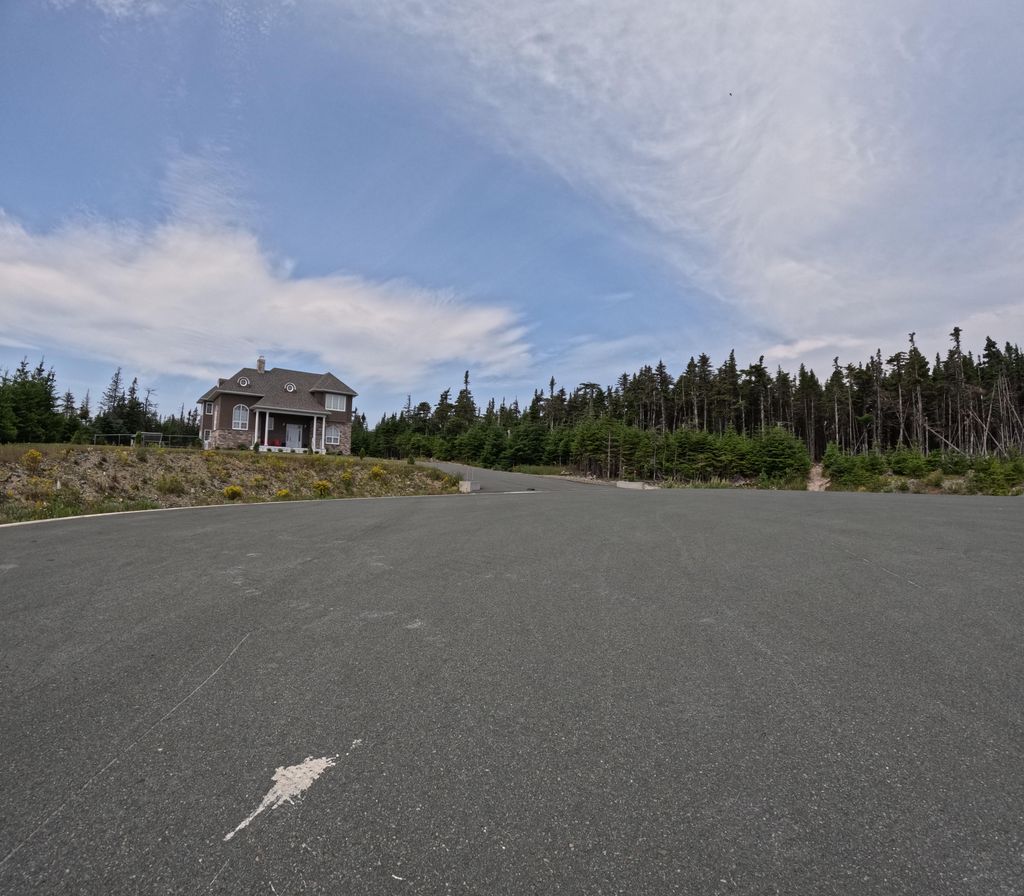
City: st_johns